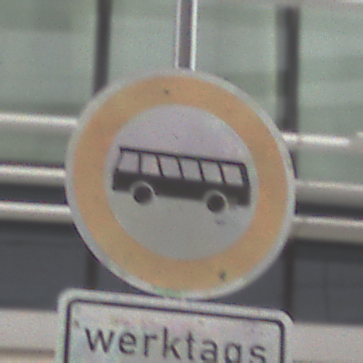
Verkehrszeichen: VerbotKraftomnibusse
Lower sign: ZeitangabenMitBeschraenkungAufWochentage7
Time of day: Midday
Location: Outdoor (Urban)
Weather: Overcast
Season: NotSpecified
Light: Natural